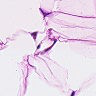
Metastatic tissue present: no